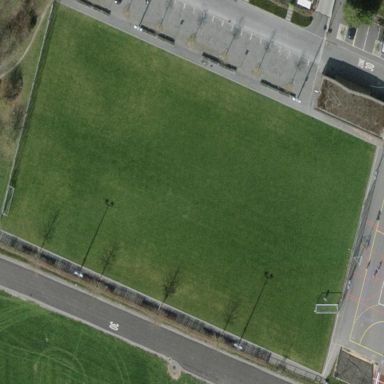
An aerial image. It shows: Soccer pitch with grass surface for leisure and sports.